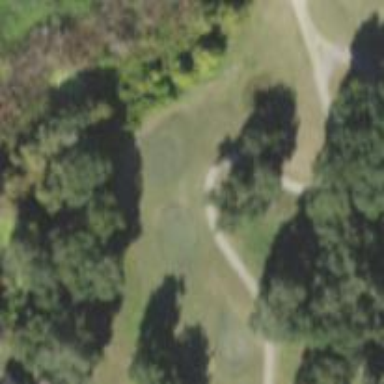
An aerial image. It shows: Path designated for golf carts.